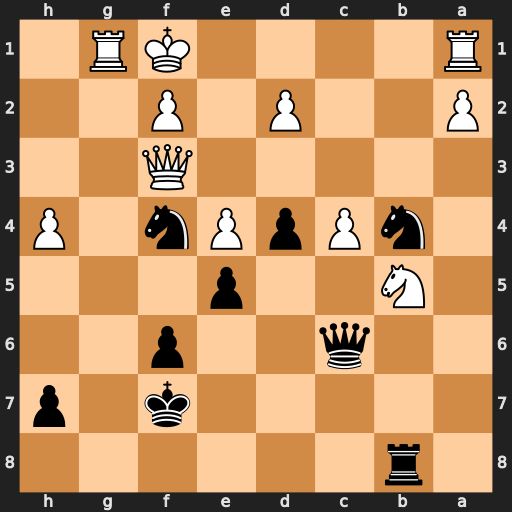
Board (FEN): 1r6/5k1p/2q2p2/1N2p3/1nPpPn1P/5Q2/P2P1P2/R4KR1
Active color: b
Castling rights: -
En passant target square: -
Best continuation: Qxc4+ d3 Qxb5